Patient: sex F, age 59
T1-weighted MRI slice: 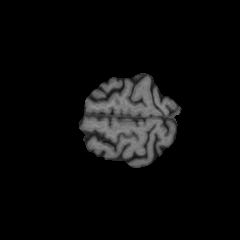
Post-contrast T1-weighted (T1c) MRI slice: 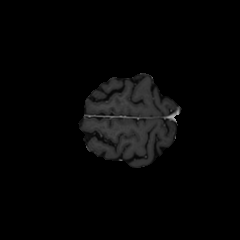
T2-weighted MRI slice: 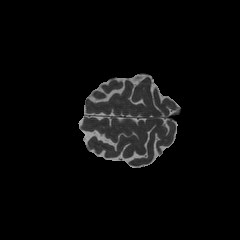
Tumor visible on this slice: no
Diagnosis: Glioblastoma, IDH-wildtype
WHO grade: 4